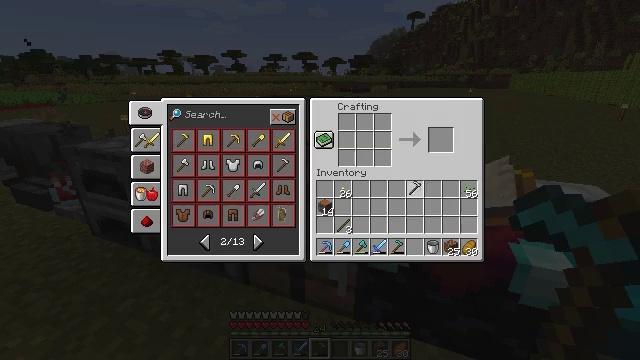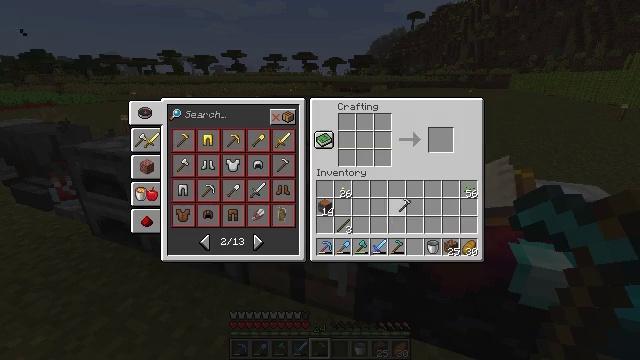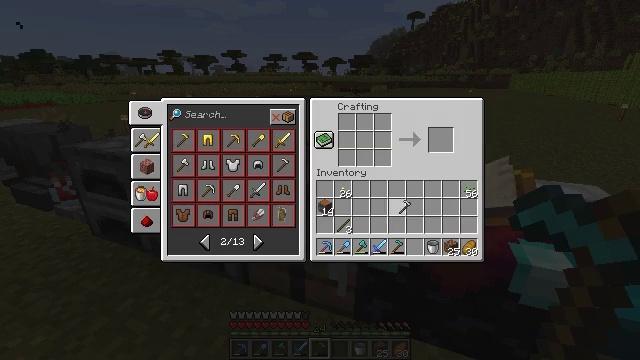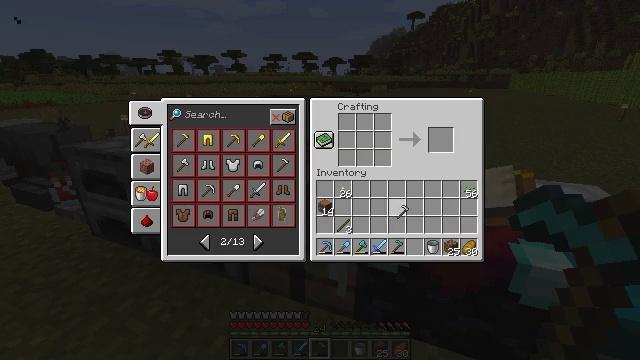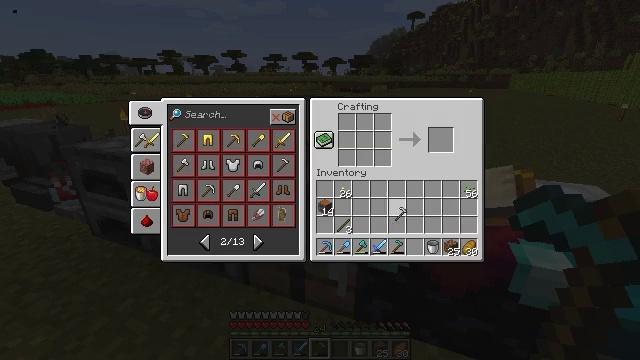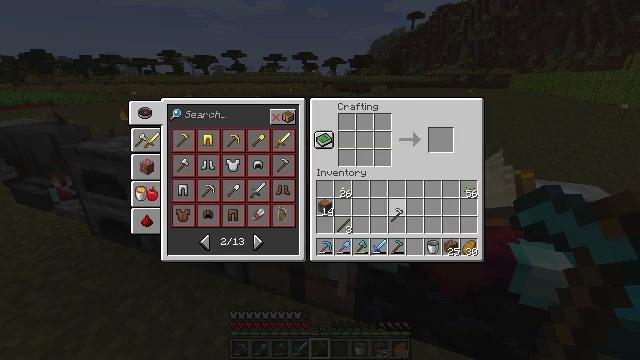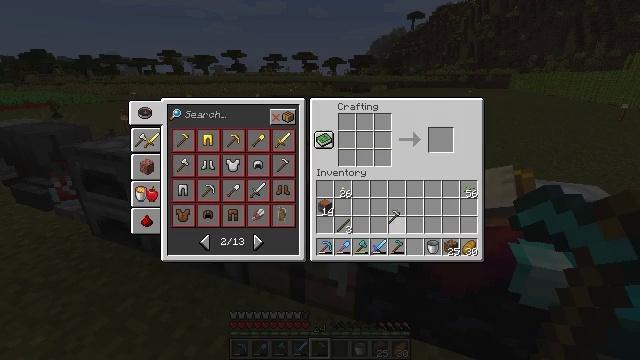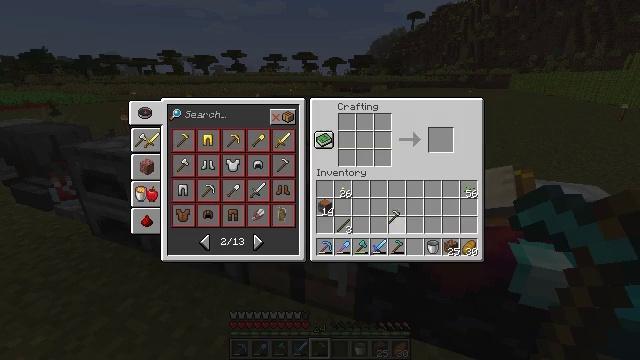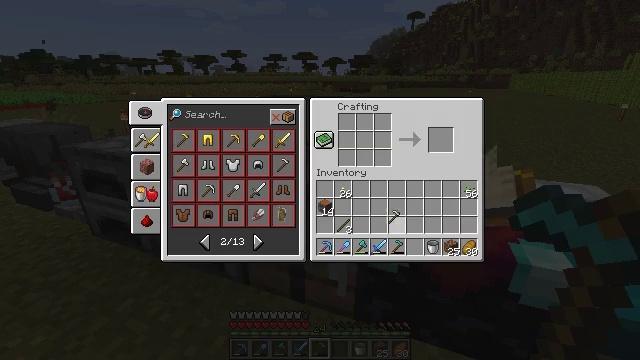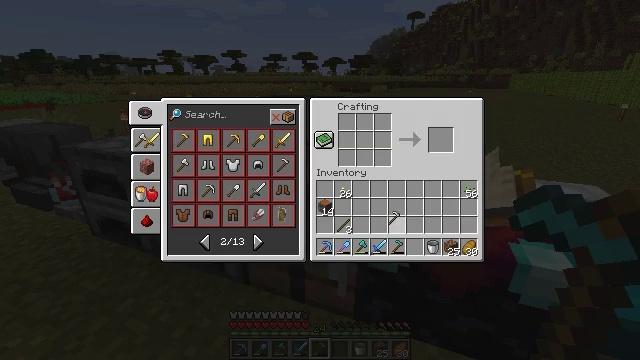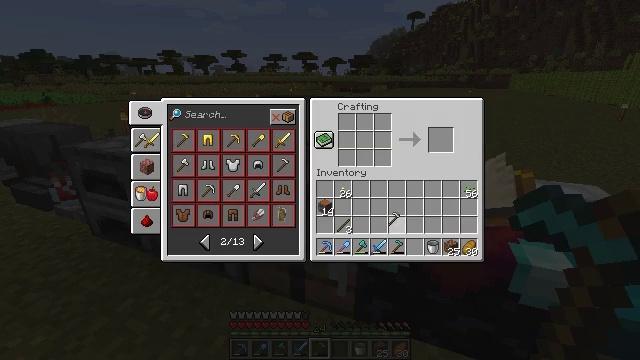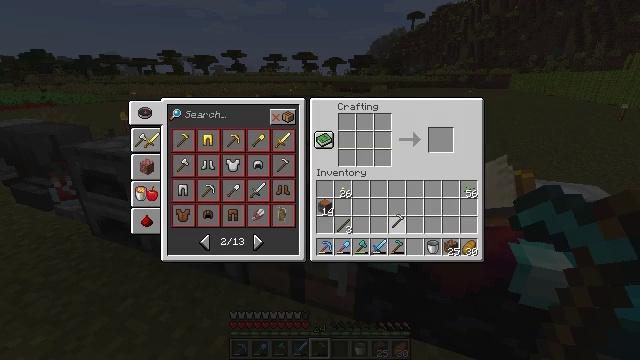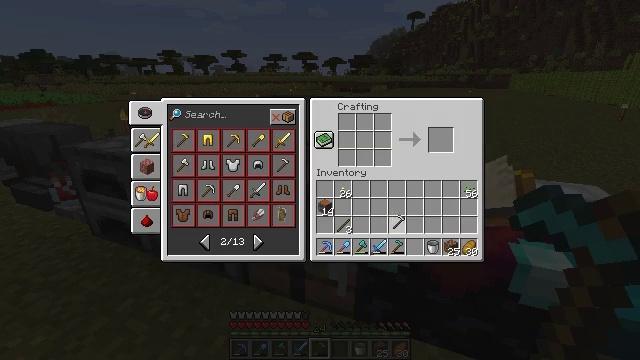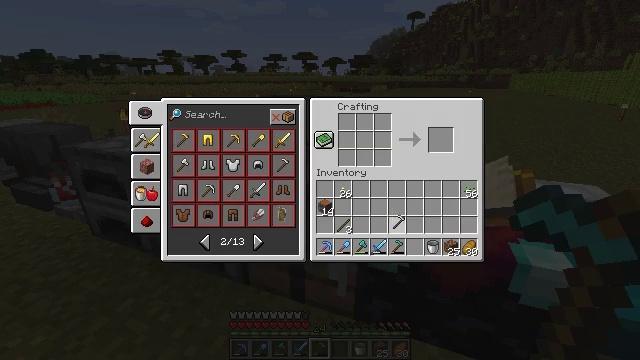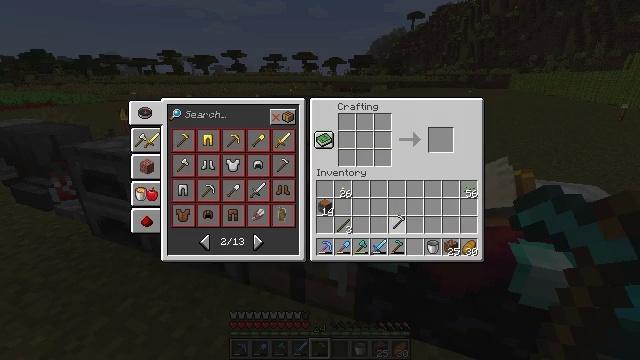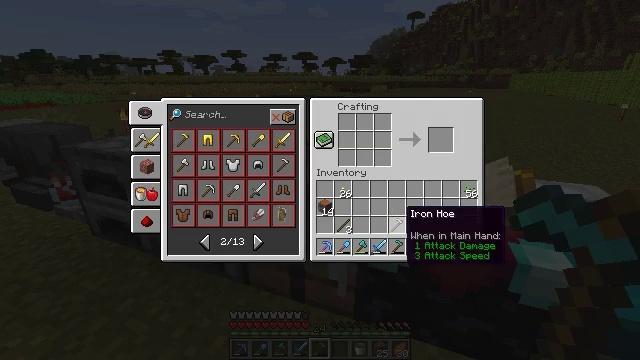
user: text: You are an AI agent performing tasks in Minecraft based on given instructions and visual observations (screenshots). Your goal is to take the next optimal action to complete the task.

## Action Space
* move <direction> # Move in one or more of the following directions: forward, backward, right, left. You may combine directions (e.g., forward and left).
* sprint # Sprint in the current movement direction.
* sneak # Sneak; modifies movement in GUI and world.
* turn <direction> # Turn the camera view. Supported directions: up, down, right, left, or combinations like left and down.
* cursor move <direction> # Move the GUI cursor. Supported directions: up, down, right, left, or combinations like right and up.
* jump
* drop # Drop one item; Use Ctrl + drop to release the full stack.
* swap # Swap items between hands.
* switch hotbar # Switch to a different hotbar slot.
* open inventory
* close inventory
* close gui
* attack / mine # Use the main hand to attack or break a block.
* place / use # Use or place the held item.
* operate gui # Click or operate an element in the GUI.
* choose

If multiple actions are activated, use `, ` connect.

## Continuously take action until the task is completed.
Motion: motion action
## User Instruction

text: Gather wheat by left-clicking on it.
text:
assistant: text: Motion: cursor move left and down, open gui
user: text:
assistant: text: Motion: no_op
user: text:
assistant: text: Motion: no_op
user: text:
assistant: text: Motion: no_op
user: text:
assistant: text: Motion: no_op
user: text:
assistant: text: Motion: no_op
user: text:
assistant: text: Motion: no_op
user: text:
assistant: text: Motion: no_op
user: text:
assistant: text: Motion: no_op
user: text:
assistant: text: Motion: no_op
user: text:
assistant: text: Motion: no_op
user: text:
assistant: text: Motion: operate gui
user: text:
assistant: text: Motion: operate gui
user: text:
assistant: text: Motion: operate gui
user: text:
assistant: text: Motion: no_op
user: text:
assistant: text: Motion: no_op
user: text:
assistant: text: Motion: no_op
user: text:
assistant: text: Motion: no_op
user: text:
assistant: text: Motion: no_op
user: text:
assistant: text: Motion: no_op
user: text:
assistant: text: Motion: close gui
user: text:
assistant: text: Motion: turn left
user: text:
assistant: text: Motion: turn left
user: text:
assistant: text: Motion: turn left and up
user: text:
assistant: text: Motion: move forward, turn left
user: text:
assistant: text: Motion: move forward, turn left
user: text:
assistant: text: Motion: move forward
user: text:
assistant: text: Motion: move forward, sprint
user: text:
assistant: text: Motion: move forward, sprint
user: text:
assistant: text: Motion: move forward, sprint